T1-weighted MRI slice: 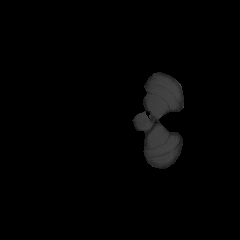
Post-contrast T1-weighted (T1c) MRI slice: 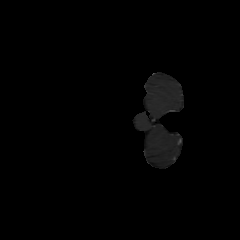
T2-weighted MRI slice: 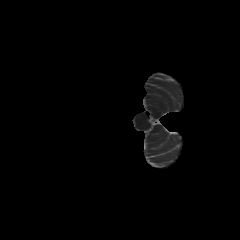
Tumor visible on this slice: no